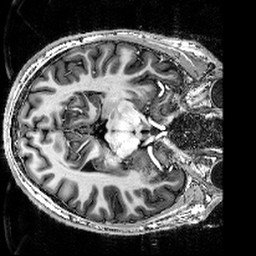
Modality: T1w
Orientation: axial
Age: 27
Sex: male
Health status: healthy
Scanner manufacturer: siemens
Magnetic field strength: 9.4 T
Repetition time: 6 s
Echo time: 0.0023 s